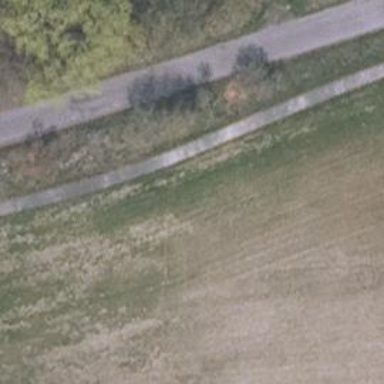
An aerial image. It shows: Well-maintained asphalt path with grade 1 track type.